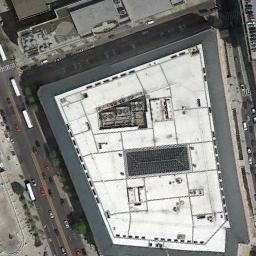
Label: commercial_area